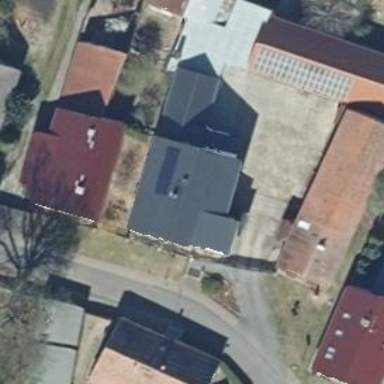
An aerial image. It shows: Building with gabled roof that is dark grey in color. The roof is oriented along the structure.